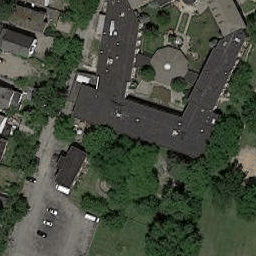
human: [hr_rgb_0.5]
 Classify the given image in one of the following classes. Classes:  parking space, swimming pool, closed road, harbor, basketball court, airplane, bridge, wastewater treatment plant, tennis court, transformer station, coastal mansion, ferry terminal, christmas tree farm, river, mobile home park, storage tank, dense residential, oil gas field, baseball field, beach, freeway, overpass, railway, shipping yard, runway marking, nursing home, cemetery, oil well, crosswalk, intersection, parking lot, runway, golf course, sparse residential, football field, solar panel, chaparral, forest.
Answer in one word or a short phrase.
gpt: nursing home